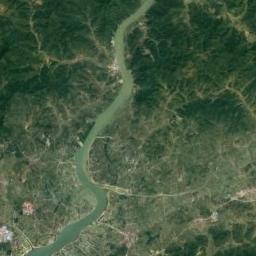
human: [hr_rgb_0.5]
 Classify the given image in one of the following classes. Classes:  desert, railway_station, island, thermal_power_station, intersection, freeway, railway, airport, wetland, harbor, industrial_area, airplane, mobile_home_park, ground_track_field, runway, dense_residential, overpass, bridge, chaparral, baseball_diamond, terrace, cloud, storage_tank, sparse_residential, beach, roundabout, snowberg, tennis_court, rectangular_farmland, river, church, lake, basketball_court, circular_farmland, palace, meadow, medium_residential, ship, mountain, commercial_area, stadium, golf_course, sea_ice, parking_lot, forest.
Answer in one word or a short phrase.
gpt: river